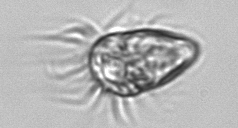
Label: Strombidium_morphotype1